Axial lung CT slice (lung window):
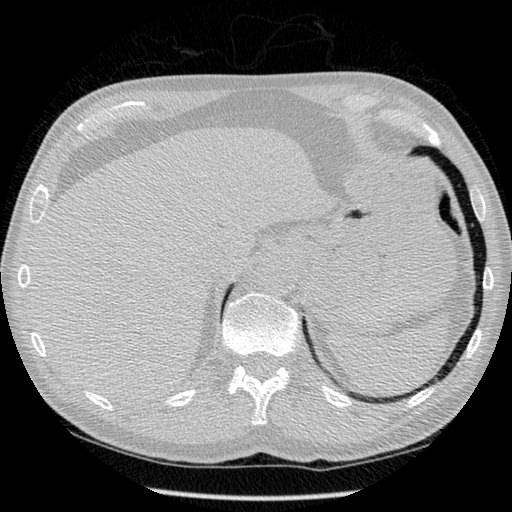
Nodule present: no